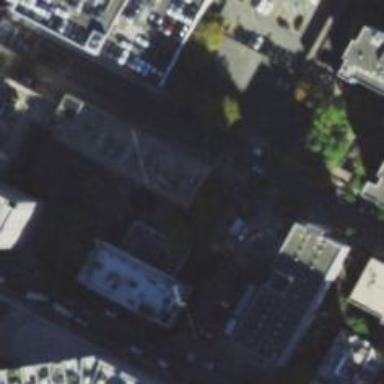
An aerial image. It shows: The building has flat concrete roof.